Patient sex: M
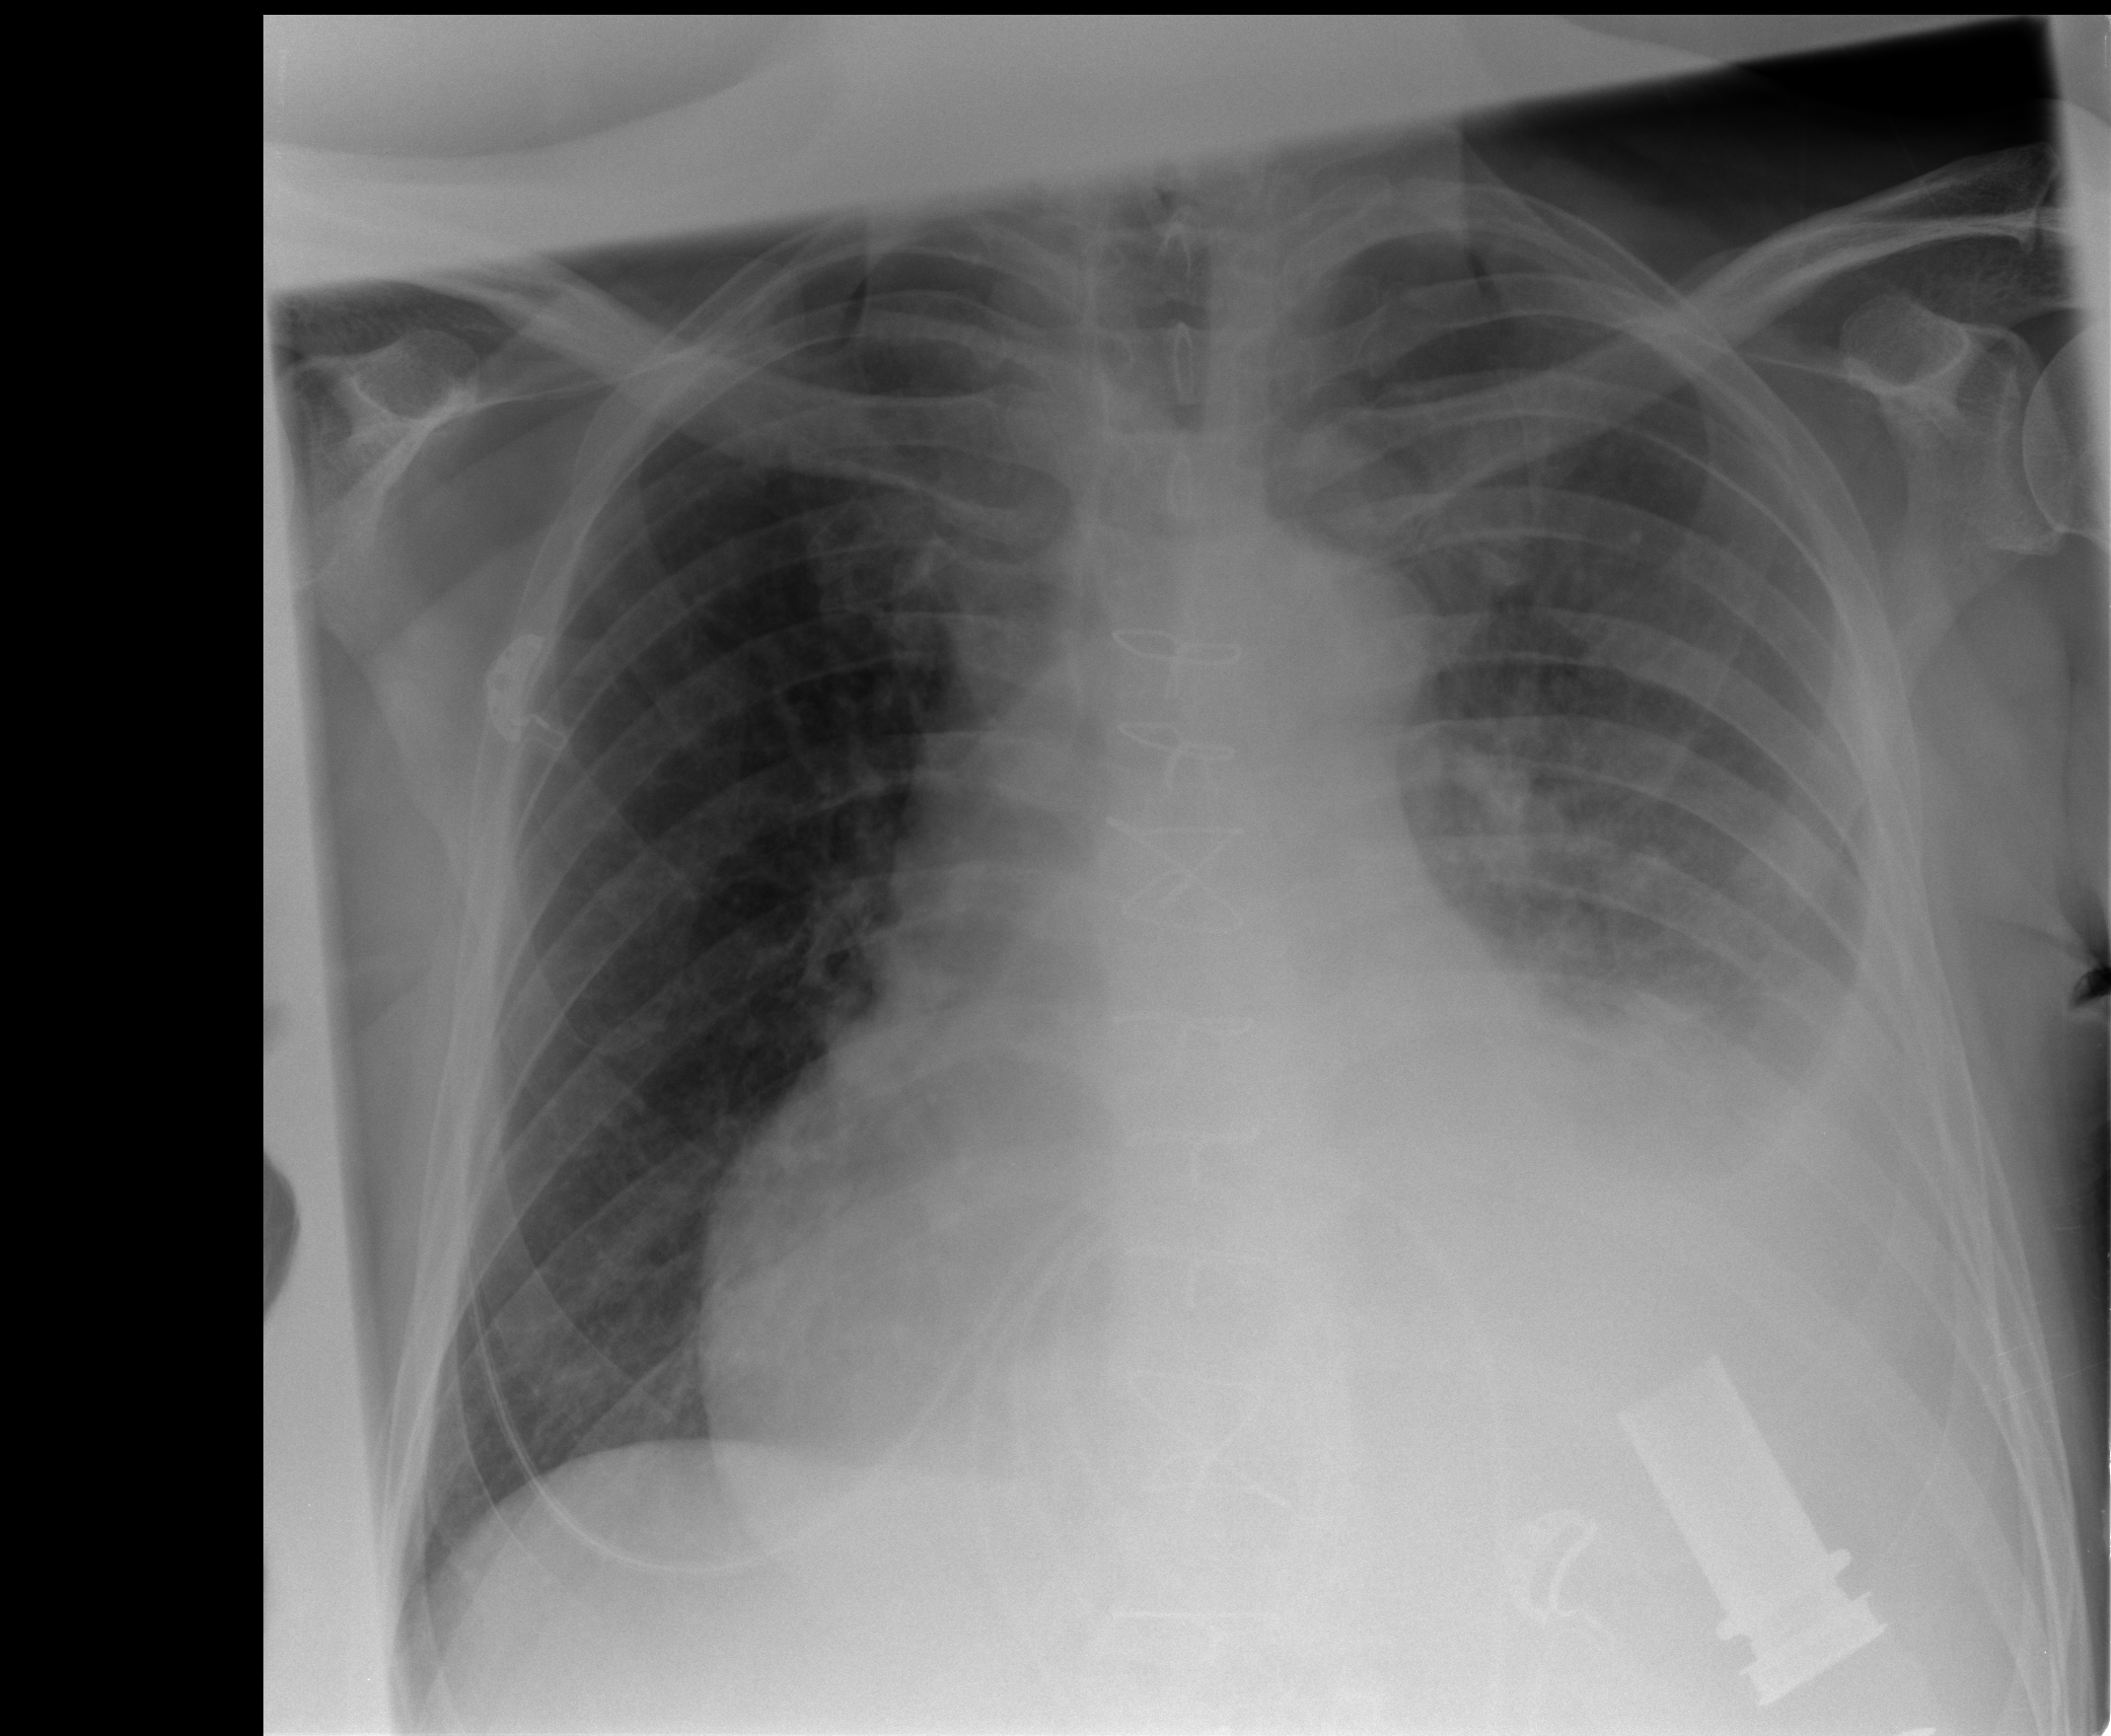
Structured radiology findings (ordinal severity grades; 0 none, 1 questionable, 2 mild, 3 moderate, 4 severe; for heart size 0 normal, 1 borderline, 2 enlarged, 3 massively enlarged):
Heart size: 3
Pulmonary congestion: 0
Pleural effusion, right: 0
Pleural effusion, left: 3
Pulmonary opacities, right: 0
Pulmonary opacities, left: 0
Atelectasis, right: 0
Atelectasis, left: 1